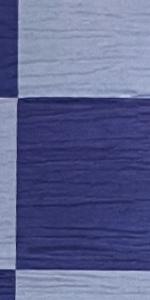
Label: Empty